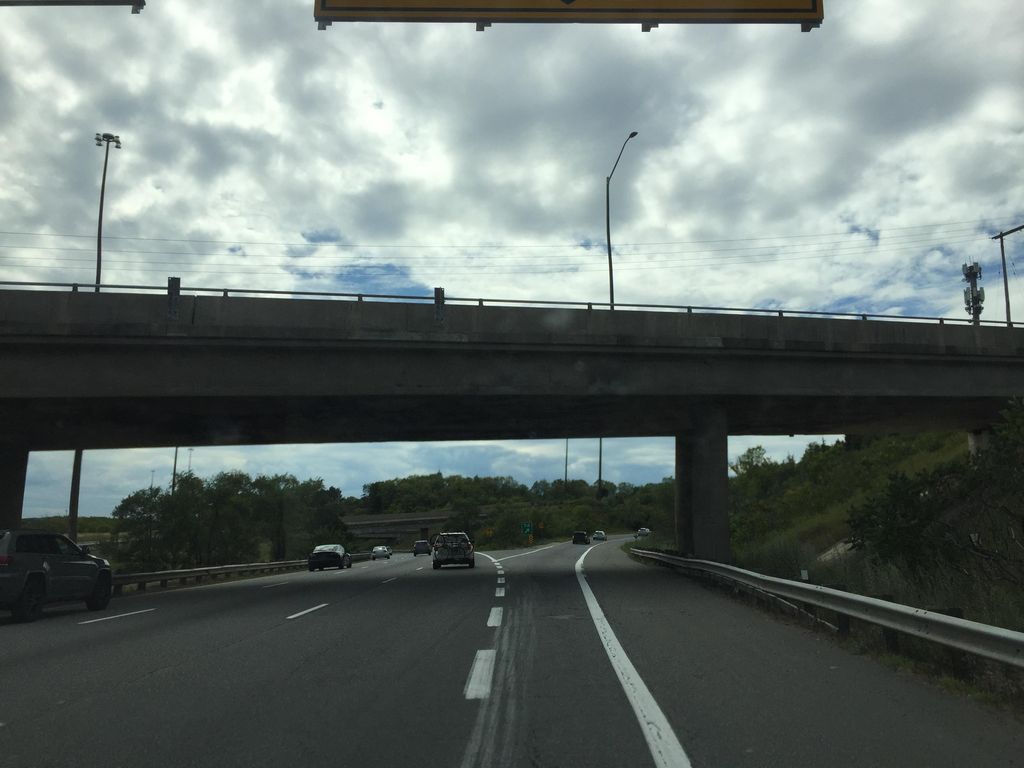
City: hamilton